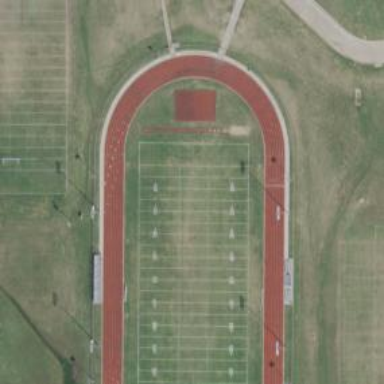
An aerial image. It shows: American football pitch for leisure and sport activities.